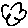
Label: cloud